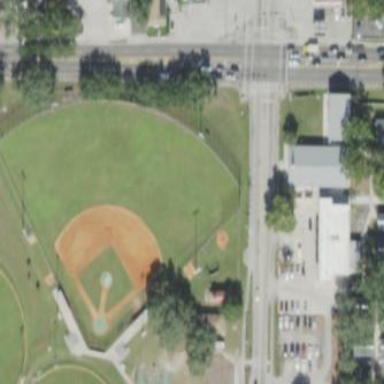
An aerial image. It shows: Baseball pitch for leisure and sports activities.